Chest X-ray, PA view. Patient: 51 years old, sex F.
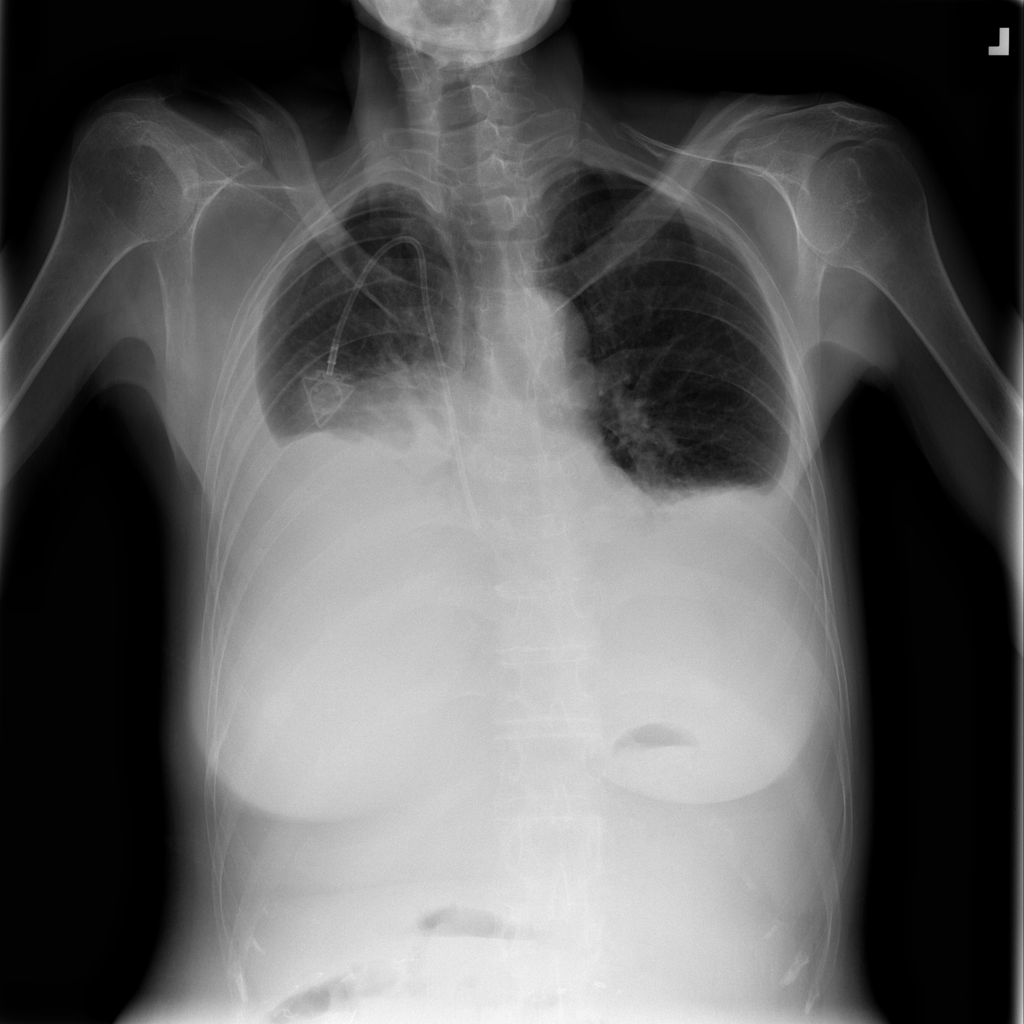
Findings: Atelectasis, Consolidation, Effusion